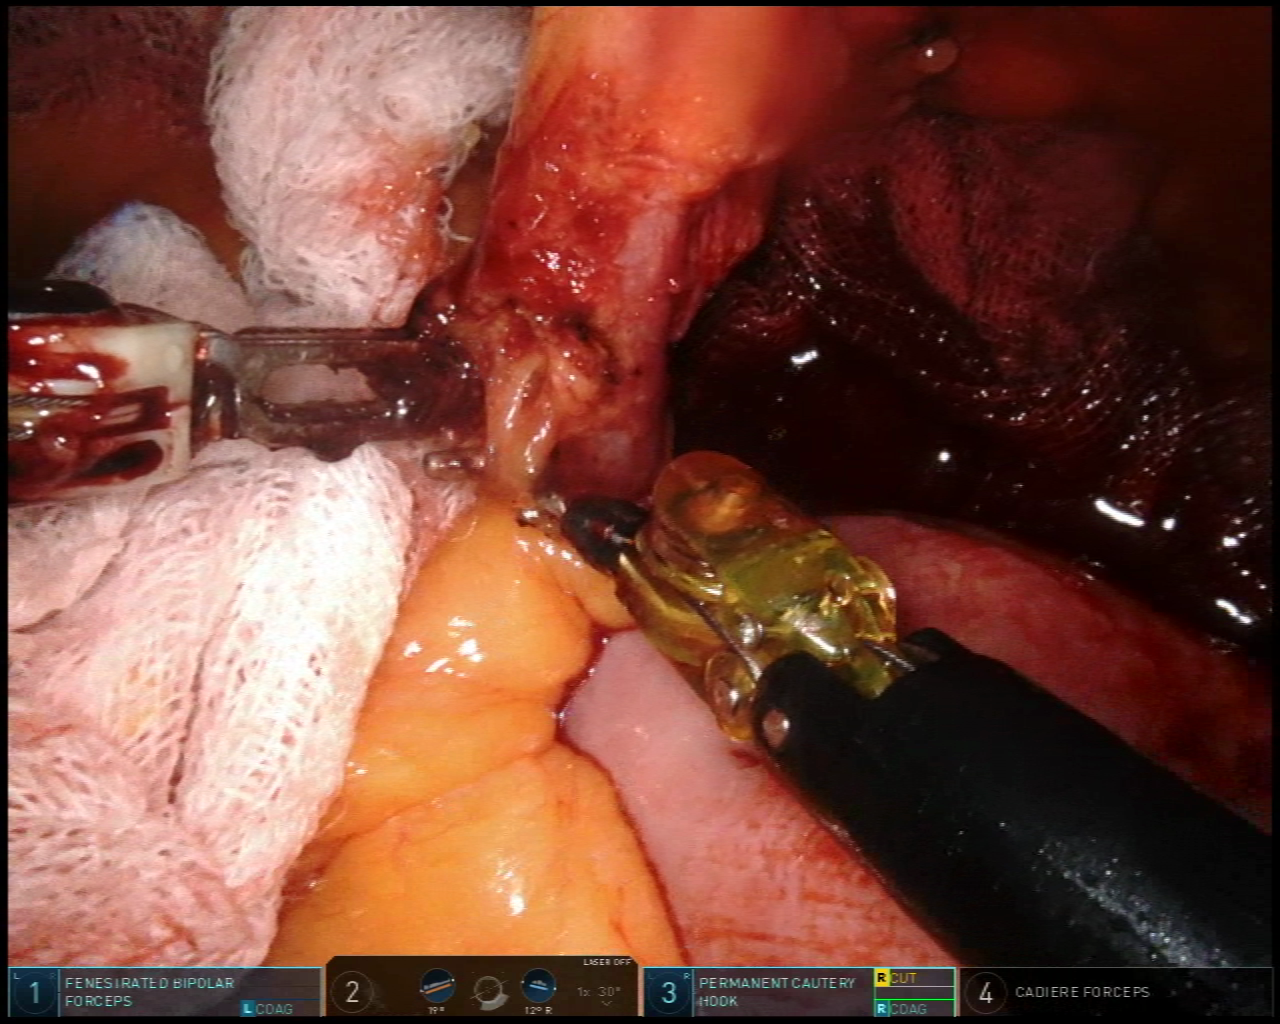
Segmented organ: intestinal_veins
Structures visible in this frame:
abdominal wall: no
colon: yes
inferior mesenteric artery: no
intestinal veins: yes
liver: no
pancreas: no
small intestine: no
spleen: no
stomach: no
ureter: no
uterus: no
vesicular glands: no